Field crop: maize
Growth stage: 2
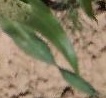
Species: maize